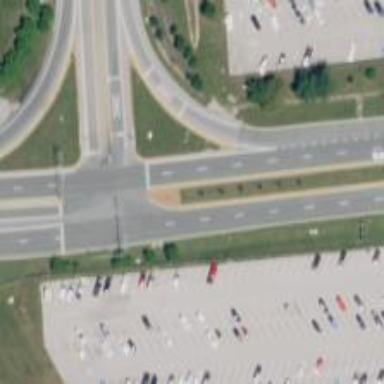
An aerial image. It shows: Primary link road with asphalt surface.